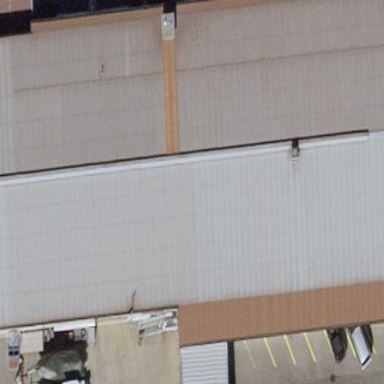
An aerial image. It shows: Commercial building.